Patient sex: M
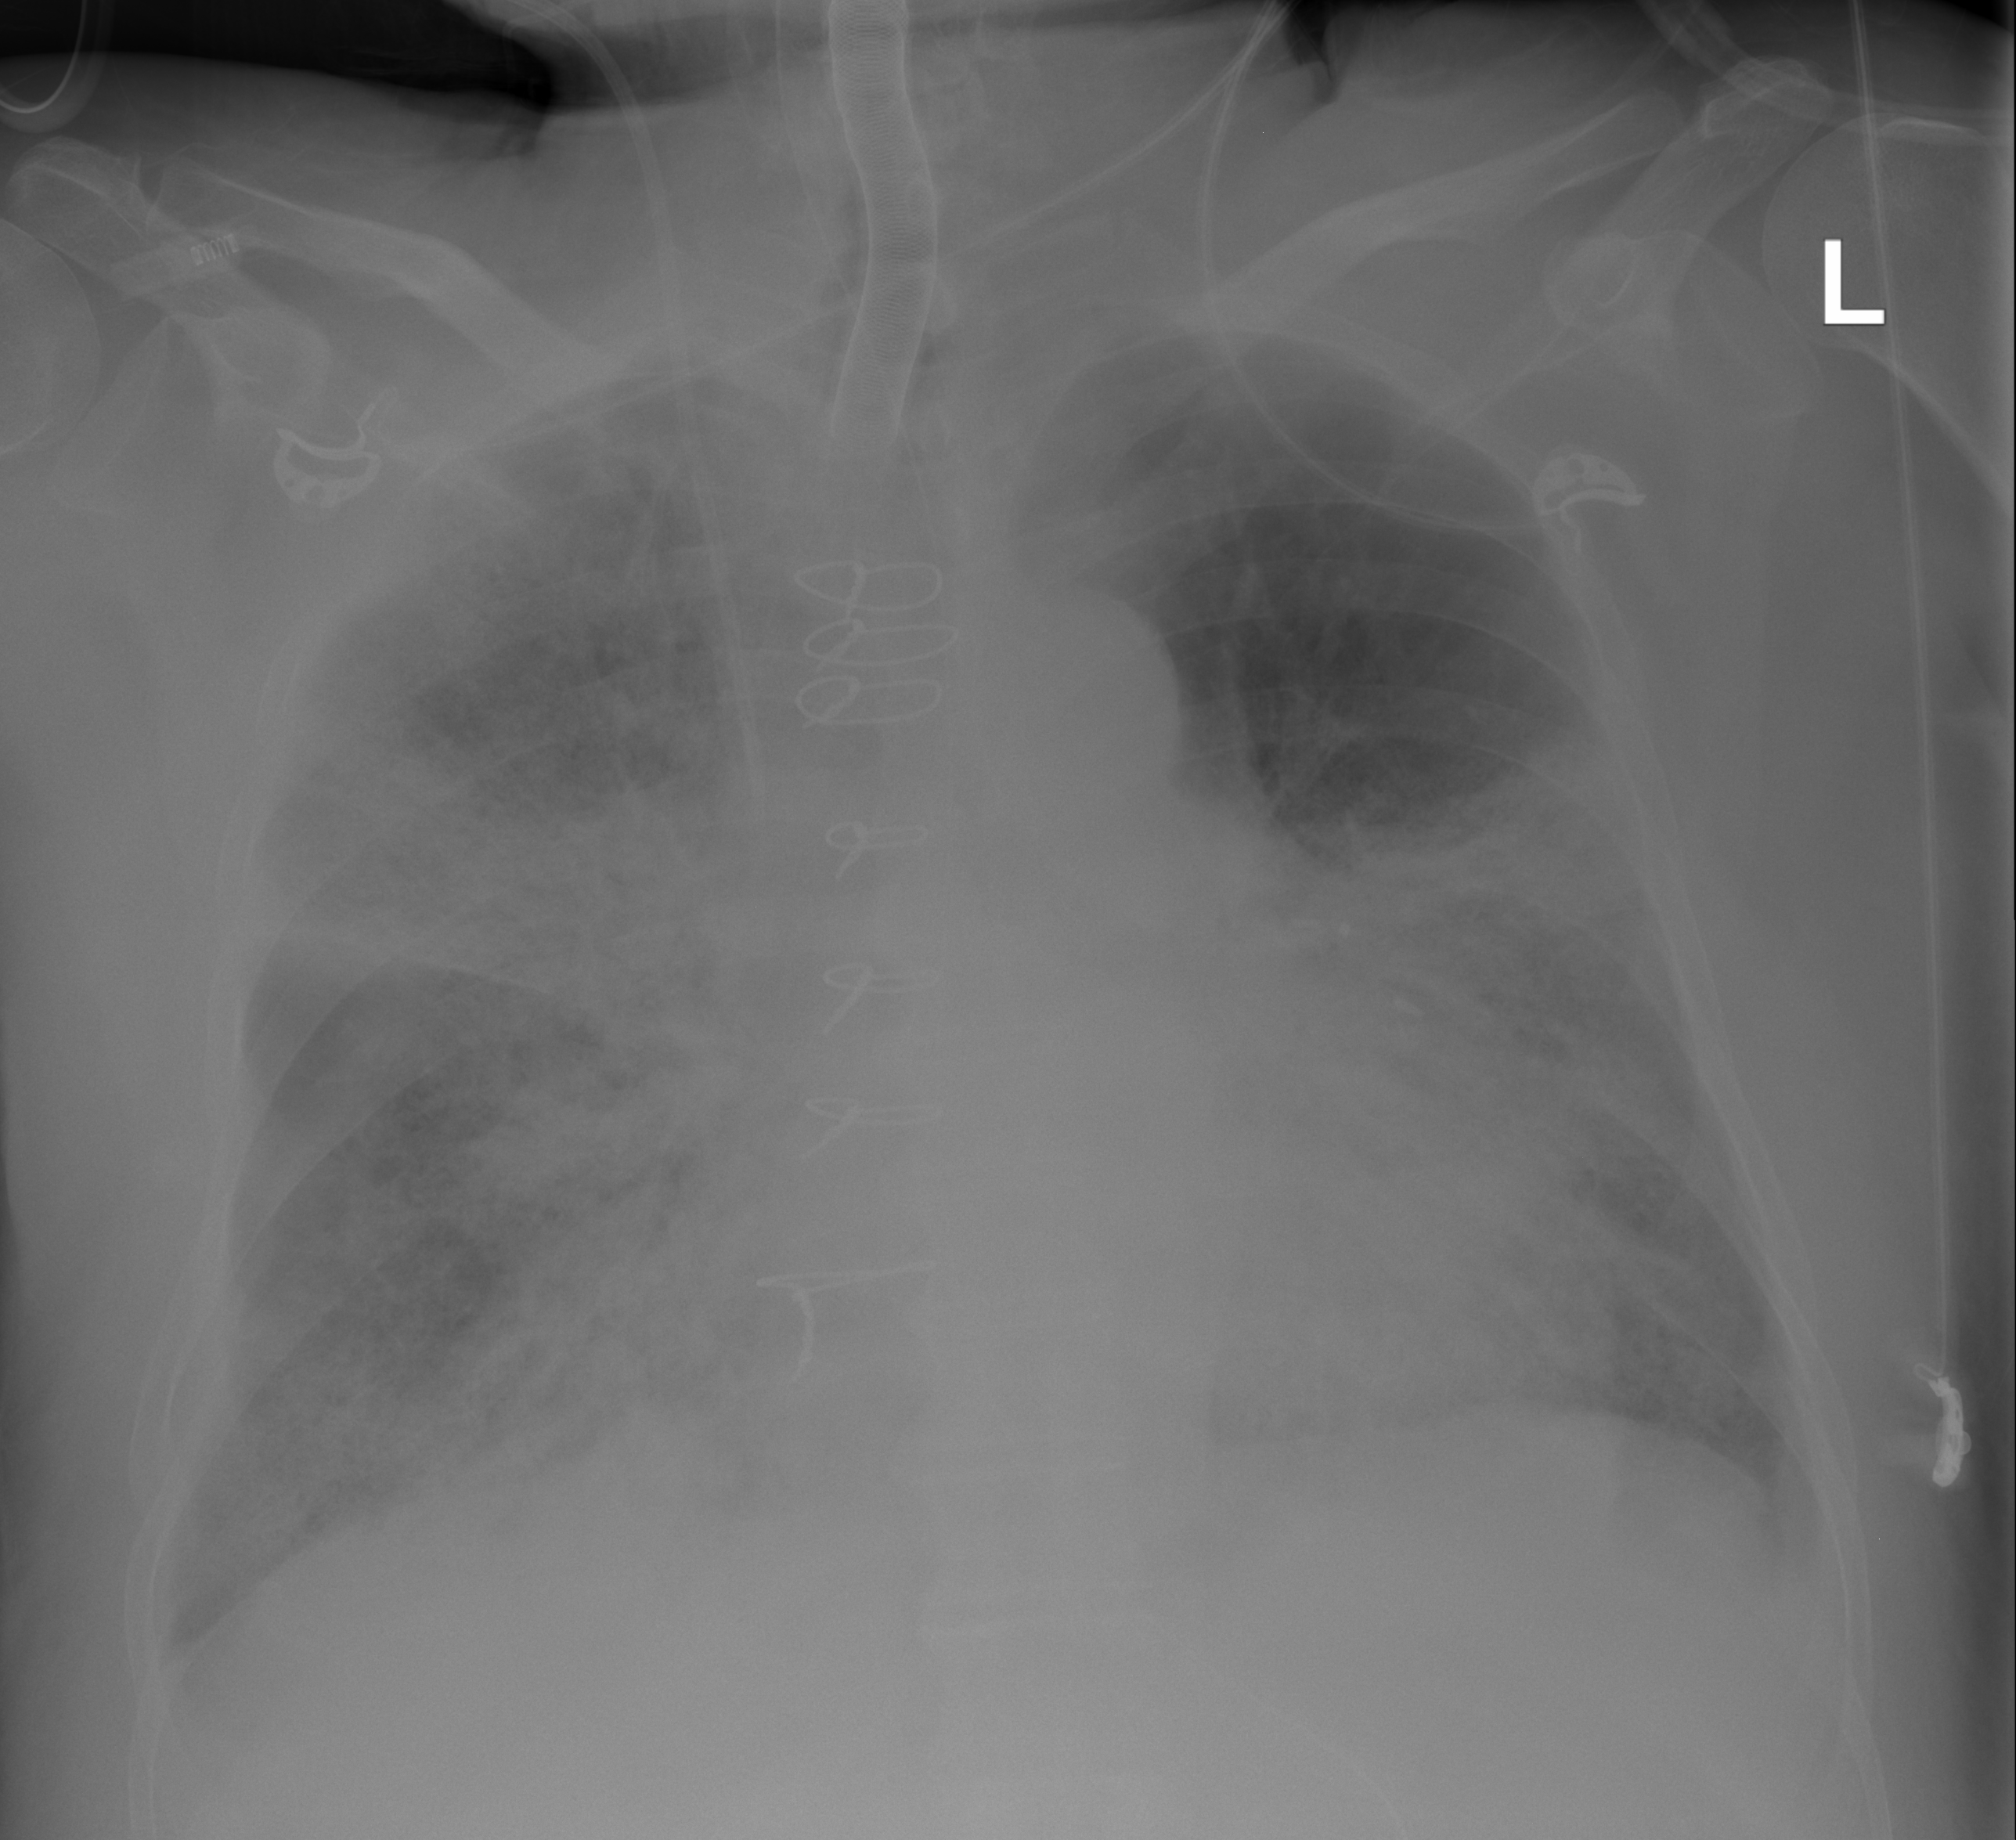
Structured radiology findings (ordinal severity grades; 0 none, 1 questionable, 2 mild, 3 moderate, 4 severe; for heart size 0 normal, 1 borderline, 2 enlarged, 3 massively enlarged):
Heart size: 1
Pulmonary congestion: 2
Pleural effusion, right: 1
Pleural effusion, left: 1
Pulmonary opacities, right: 4
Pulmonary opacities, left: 4
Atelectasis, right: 4
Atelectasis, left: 3